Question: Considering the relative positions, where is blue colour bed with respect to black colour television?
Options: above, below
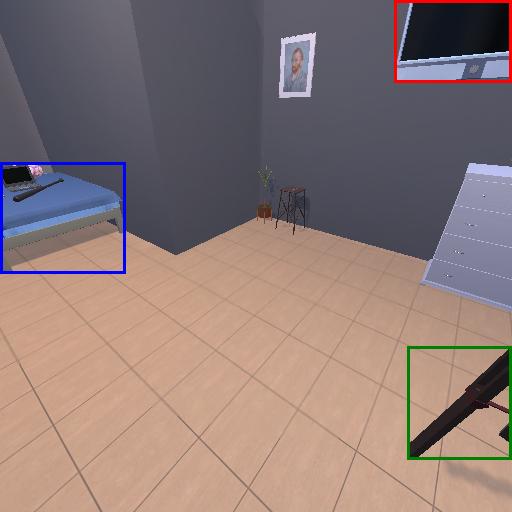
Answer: above